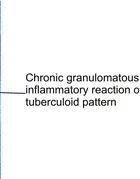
Skin biopsy - Histopathology. (b) Chronic granulomatous inflammatory reaction of tuberculoid pattern with focus of fibrinoid necrosis and absence of acid-fast bacilli (Fite-Faraco, original magnification 200x).
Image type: pathology (acid_fast)